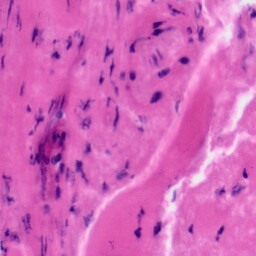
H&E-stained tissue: Tonsil